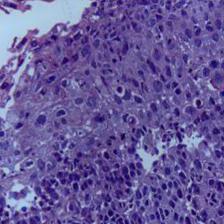
Diagnosis: OSCC